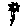
Label: flower